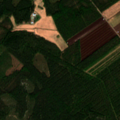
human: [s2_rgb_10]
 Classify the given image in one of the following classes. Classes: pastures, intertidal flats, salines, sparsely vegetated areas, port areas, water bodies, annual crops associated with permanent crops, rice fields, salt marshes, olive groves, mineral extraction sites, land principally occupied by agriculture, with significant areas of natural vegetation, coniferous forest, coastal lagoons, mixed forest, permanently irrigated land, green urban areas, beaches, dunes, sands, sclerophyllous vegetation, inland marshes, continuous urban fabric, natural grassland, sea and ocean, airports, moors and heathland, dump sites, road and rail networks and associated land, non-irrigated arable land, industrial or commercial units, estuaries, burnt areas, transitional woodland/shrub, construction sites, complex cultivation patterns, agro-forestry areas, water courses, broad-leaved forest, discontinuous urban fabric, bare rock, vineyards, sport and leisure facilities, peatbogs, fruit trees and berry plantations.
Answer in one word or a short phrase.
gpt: non-irrigated arable land, coniferous forest, mixed forest, transitional woodland/shrub